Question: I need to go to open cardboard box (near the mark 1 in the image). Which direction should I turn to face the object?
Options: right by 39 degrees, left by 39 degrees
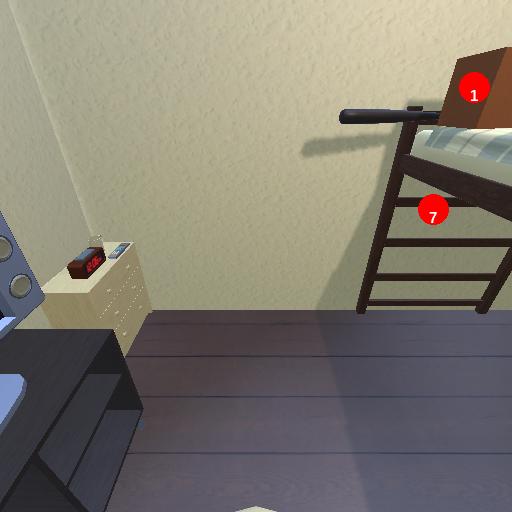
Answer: right by 39 degrees